Question: I just figured out how to set the title (see <URL>. Now I am trying to set the email 1 display name.
If I use the exposed API Contact.getEmailAddresses().setEmailAddress(), the display name is automatically set to be the same as the email address (and it overrides my extended properties).
So now I am trying to set the complete email information via extended properties. It almost works, except when I look at the address book, the name and display name are empty.
I have a feeling that this is related to the Email1OriginalEntryId property, which I do not know how to set correctly.
Any ideas?
My current attempt looks like this:
'''
ExtendedPropertyDefinition propDef_PidLidEmail1DisplayName = new ExtendedPropertyDefinition(//
UUID.fromString("<PHONE>-C000-<PHONE>"), 0x8080, MapiPropertyType.String);
ExtendedPropertyDefinition propDef_PidLidEmail1AddressType = new ExtendedPropertyDefinition(//
UUID.fromString("<PHONE>-C000-<PHONE>"), 0x8082, MapiPropertyType.String);
ExtendedPropertyDefinition propDef_PidLidEmail1EmailAddress = new ExtendedPropertyDefinition(//
UUID.fromString("<PHONE>-C000-<PHONE>"), 0x8083, MapiPropertyType.String);
ExtendedPropertyDefinition propDef_PidLidEmail1OriginalDisplayName = new ExtendedPropertyDefinition(//
UUID.fromString("<PHONE>-C000-<PHONE>"), 0x8084, MapiPropertyType.String);
ExtendedPropertyDefinition propDef_PidLidEmail1OriginalEntryId = new ExtendedPropertyDefinition(//
UUID.fromString("<PHONE>-C000-<PHONE>"), 0x8085, MapiPropertyType.Binary);
ExchangeService mailbox = new ExchangeService(ExchangeVersion.Exchange2007_SP1);
mailbox.setUrl(new URL("https://remote.domain.com/EWS/exchange.asmx").toURI());
ExchangeCredentials credentials = new WebCredentials("user.name", "pw", "domain");
mailbox.setCredentials(credentials);
Contact c = new Contact(mailbox);
c.setGivenName("GivenName");
c.setSurname("Surname");
// c.getEmailAddresses().setEmailAddress(EmailAddressKey.EmailAddress1, new EmailAddress("AB12@B12.com"));
c.setExtendedProperty(propDef_PidLidEmail1AddressType, "SMTP");
c.setExtendedProperty(propDef_PidLidEmail1EmailAddress, "A12@B12.com");
c.setExtendedProperty(propDef_PidLidEmail1OriginalDisplayName, "A12@B12.com");
c.setExtendedProperty(propDef_PidLidEmail1DisplayName, "A12 B12 (A12@B12.com)");
// c.setExtendedProperty(propDef_PidLidEmail1OriginalEntryId, ???);
c.save(WellKnownFolderName.Contacts);
'''

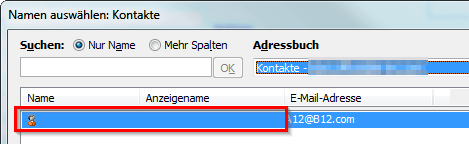
Answer: Hard to believe, but after almost a week of fighting with this, I finally figured it out. Tested only on Exchange 2007.
Note that this only works if you set every single extended property like in this example and do not use Contact.getEmailAddresses().setEmailAddress().
'''
ExtendedPropertyDefinition propDef_PidLidEmail1DisplayName = new ExtendedPropertyDefinition(//
UUID.fromString("<PHONE>-C000-<PHONE>"), 0x8080, MapiPropertyType.String);
ExtendedPropertyDefinition propDef_PidLidEmail1AddressType = new ExtendedPropertyDefinition(//
UUID.fromString("<PHONE>-C000-<PHONE>"), 0x8082, MapiPropertyType.String);
ExtendedPropertyDefinition propDef_PidLidEmail1EmailAddress = new ExtendedPropertyDefinition(//
UUID.fromString("<PHONE>-C000-<PHONE>"), 0x8083, MapiPropertyType.String);
ExtendedPropertyDefinition propDef_PidLidEmail1OriginalDisplayName = new ExtendedPropertyDefinition(//
UUID.fromString("<PHONE>-C000-<PHONE>"), 0x8084, MapiPropertyType.String);
ExtendedPropertyDefinition propDef_PidLidEmail1OriginalEntryId = new ExtendedPropertyDefinition(//
UUID.fromString("<PHONE>-C000-<PHONE>"), 0x8085, MapiPropertyType.Binary);
ExchangeService mailbox = new ExchangeService(ExchangeVersion.Exchange2007_SP1);
mailbox.setUrl(new URL("https://remote.domain.com/EWS/exchange.asmx").toURI());
ExchangeCredentials credentials = new WebCredentials("user.name", "pw", "domain");
mailbox.setCredentials(credentials);
String FIRST = "First";
String LAST = "Last";
String FIRST_LAST = FIRST + " " + LAST; // "First Last"
String EMAIL = "first.last@email.com";
String DISPLAY_NAME = FIRST + " " + LAST + " (" + EMAIL + ")"; // "First Last (first.last@email.com)"
Contact c = new Contact(mailbox);
c.setGivenName(FIRST);
c.setSurname(LAST);
c.setFileAs(FIRST_LAST);
// don't use this
// c.getEmailAddresses().setEmailAddress(EmailAddressKey.EmailAddress1, new EmailAddress(EMAIL));
// Address book Name (seem to trigger the whole address book functionality)
c.setSubject(FIRST_LAST);
// Address book email address
c.setExtendedProperty(propDef_PidLidEmail1OriginalDisplayName, EMAIL);
// contact and address book display name
c.setExtendedProperty(propDef_PidLidEmail1DisplayName, DISPLAY_NAME);
c.setExtendedProperty(propDef_PidLidEmail1AddressType, "SMTP"); // constant
c.setExtendedProperty(propDef_PidLidEmail1EmailAddress, EMAIL);
// not needed after all, exchange sets this automatically
// c.setExtendedProperty(propDef_PidLidEmail1OriginalEntryId, ???);
c.save(WellKnownFolderName.Contacts);
for(Item item : mailbox.findItems(WellKnownFolderName.Contacts, new ItemView(1000)))
{
Contact result = (Contact) item;
PropertySet propertySet = new PropertySet(BasePropertySet.FirstClassProperties);
propertySet.add(propDef_PidLidEmail1AddressType);
propertySet.add(propDef_PidLidEmail1EmailAddress);
propertySet.add(propDef_PidLidEmail1OriginalDisplayName);
propertySet.add(propDef_PidLidEmail1DisplayName);
propertySet.add(propDef_PidLidEmail1OriginalEntryId);
result = Contact.bind(mailbox, result.getId(), propertySet);
LOGGER.info("count: " + result.getExtendedProperties().getCount());
for(ExtendedProperty p : result.getExtendedProperties())
{
LOGGER.info(p.toString());
}
}
'''